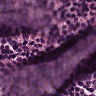
Metastatic tissue present: no